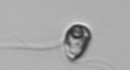
Label: flagellate